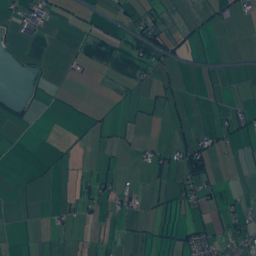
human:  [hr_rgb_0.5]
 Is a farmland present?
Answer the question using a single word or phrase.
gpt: yes

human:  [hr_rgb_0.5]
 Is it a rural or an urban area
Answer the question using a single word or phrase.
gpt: rural

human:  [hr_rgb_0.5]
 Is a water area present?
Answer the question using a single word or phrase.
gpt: yes

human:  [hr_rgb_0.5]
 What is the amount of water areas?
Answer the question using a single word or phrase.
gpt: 23

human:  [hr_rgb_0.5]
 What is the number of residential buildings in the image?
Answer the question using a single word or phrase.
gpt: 370

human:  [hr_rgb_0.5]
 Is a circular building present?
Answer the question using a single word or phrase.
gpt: yes

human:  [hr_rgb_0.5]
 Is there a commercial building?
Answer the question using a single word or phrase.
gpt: yes

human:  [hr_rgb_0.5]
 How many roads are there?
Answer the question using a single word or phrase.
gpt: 42

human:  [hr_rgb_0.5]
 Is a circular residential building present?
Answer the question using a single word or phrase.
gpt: yes

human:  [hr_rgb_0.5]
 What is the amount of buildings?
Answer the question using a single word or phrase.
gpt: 379

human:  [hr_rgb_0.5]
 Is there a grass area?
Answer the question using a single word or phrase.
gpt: yes

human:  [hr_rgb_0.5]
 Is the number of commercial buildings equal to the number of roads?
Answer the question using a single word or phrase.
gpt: no

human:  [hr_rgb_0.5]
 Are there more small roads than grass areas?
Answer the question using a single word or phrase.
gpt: no

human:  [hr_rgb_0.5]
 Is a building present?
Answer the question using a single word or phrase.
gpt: yes

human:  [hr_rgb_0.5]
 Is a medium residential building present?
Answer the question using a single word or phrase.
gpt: yes

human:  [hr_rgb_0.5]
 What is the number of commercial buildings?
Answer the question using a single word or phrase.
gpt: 2

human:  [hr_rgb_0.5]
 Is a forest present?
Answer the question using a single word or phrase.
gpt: yes

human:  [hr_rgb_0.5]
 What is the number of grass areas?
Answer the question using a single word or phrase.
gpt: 304

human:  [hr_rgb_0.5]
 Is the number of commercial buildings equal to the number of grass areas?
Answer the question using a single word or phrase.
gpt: no

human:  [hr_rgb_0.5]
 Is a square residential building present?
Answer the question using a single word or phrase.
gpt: yes

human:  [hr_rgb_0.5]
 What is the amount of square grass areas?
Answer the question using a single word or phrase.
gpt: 0

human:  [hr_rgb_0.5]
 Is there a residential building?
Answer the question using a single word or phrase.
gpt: yes

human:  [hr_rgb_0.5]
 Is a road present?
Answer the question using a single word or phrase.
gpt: yes

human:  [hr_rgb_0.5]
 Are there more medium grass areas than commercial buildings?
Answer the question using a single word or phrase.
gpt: yes

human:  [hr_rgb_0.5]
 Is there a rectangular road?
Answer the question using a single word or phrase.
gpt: no

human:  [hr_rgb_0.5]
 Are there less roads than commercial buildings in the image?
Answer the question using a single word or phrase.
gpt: no

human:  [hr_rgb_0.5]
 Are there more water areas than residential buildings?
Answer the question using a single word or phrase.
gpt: no

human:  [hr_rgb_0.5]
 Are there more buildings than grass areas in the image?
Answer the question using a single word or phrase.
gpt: yes

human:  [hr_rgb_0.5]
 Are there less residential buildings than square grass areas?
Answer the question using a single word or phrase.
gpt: no

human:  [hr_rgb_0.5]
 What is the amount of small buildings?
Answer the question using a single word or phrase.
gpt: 365

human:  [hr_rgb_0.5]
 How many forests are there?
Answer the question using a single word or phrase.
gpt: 77

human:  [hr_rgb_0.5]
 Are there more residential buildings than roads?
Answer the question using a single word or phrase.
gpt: yes

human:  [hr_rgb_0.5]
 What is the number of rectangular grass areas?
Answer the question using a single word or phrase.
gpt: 20

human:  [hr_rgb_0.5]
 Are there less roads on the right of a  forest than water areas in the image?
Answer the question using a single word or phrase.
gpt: no

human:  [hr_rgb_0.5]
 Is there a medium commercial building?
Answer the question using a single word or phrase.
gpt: no

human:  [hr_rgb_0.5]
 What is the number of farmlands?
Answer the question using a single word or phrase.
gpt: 24

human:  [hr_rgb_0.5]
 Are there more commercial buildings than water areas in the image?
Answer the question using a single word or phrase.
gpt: no

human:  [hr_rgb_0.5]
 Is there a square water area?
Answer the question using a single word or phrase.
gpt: yes

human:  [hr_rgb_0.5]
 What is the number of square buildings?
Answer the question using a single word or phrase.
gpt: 4

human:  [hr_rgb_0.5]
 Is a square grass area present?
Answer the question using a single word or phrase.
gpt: no

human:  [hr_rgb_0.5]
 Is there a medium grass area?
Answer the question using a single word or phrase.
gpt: yes

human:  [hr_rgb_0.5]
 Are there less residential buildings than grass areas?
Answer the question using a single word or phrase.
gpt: no

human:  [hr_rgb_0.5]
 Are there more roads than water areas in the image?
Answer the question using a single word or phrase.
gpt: yes

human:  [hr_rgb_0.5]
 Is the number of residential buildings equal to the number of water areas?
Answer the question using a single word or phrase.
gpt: no

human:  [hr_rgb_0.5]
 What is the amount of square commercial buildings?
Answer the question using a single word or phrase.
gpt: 0

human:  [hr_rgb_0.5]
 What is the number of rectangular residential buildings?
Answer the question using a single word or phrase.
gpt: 208

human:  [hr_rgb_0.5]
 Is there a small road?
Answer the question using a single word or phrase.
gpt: yes

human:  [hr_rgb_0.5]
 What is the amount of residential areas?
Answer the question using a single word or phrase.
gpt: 4

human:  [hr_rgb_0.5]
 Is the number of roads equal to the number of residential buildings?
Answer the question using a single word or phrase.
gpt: no

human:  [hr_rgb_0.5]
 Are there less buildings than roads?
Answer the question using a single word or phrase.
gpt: no

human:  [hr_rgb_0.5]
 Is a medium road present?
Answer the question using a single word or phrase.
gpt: no

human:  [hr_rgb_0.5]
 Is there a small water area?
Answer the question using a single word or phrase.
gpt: yes

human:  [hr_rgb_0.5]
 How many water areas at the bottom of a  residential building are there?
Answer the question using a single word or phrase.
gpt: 21

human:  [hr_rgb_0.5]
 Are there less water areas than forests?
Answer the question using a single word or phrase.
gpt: yes

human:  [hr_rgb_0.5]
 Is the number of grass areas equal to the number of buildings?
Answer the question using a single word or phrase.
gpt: no

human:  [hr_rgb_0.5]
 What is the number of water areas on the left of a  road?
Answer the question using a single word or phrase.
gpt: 23

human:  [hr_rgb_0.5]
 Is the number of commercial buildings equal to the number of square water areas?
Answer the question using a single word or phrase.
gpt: no

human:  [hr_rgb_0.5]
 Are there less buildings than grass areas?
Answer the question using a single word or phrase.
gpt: no

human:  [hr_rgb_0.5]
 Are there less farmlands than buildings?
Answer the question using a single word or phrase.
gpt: yes

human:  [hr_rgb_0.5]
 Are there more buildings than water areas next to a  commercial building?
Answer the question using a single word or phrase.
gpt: yes

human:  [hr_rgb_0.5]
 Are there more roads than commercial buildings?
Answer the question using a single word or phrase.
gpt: yes

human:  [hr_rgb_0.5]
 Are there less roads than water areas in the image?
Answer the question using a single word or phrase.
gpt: no

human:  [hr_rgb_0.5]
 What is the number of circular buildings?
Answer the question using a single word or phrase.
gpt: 4

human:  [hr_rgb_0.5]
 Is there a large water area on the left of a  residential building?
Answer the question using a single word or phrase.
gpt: yes